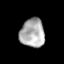
Tissue: lung
Cell type: Epithelial cells
Senescence score: 0.2018
Nuclear area (px): 691
Mean DAPI intensity: 173.326